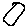
Label: line